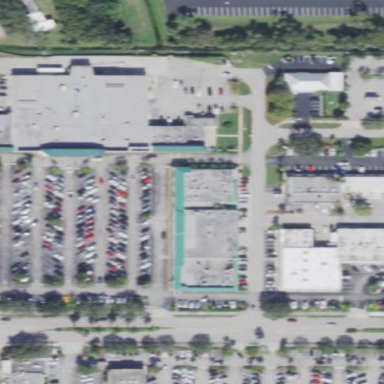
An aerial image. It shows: Retail area.